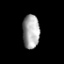
Tissue: prostate
Cell type: Fibroblasts
Senescence score: 0.6928
Nuclear area (px): 556
Mean DAPI intensity: 167.369